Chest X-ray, AP view. Patient: 54 years old, sex M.
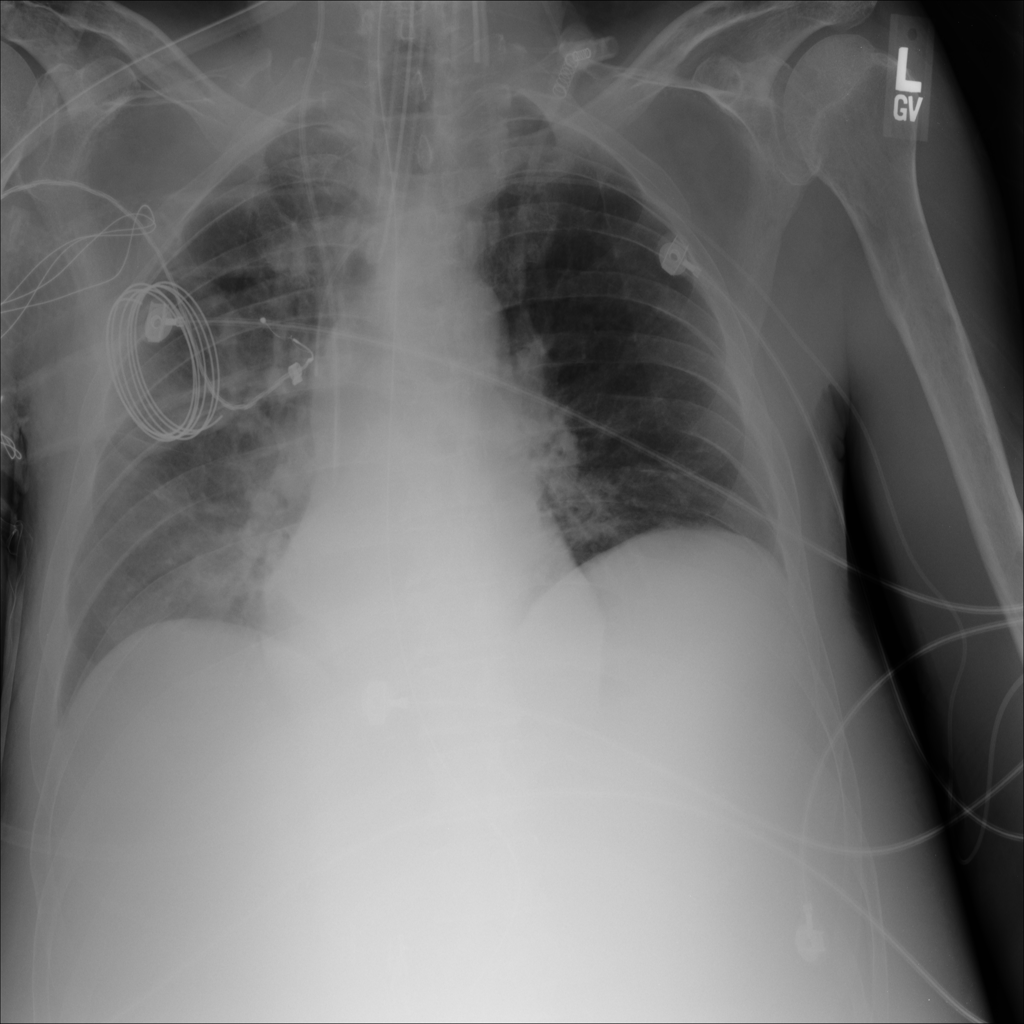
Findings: Infiltration